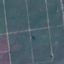
Land use / land cover: PermanentCrop